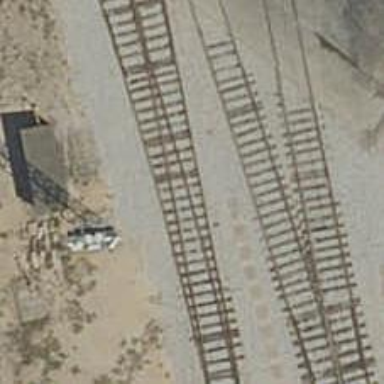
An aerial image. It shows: Railway yard with electrified contact lines.